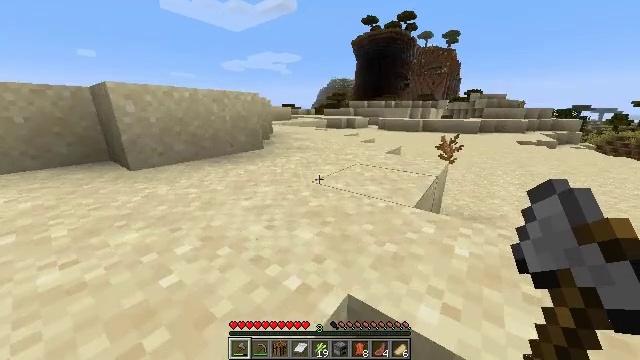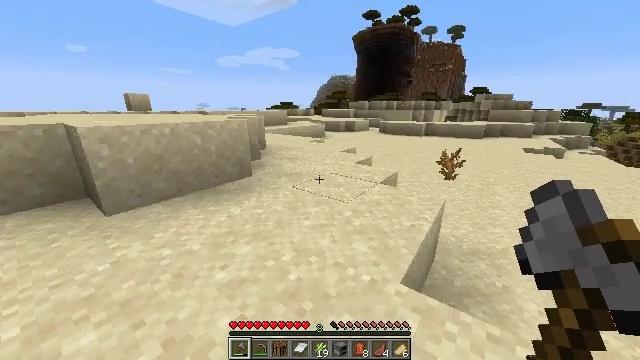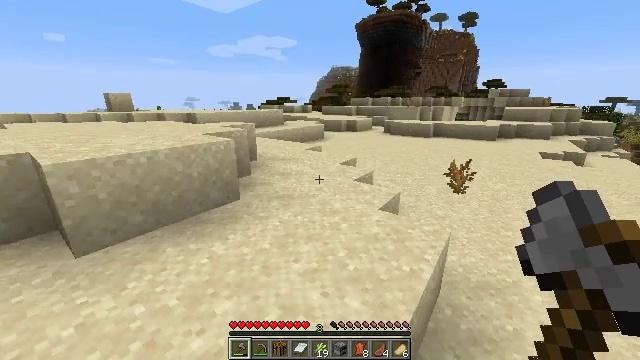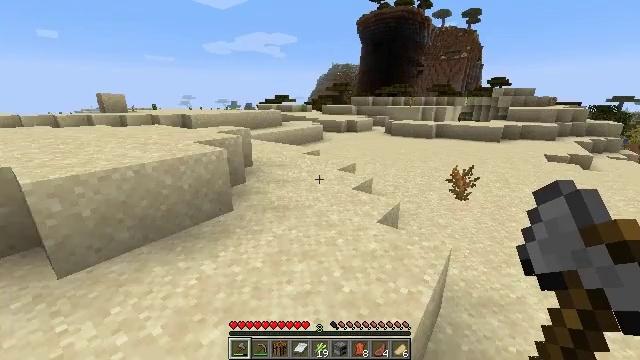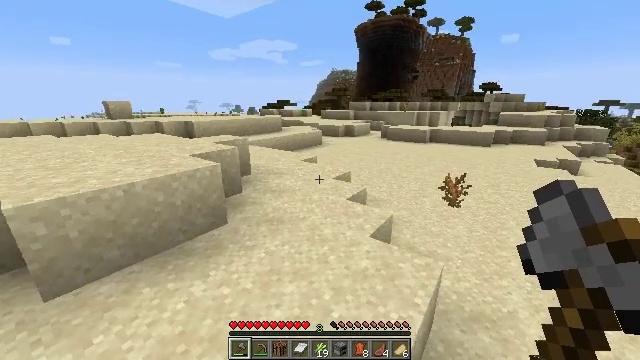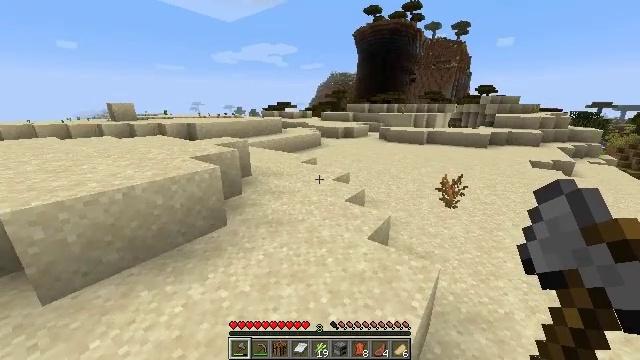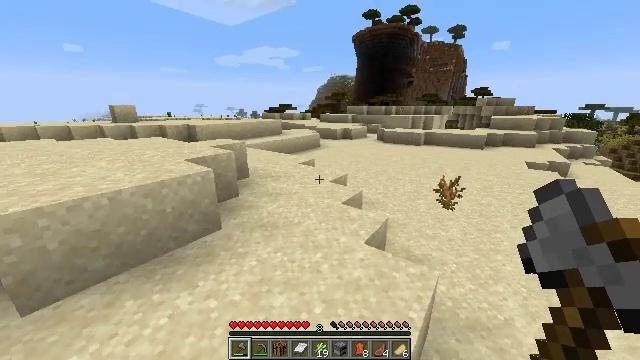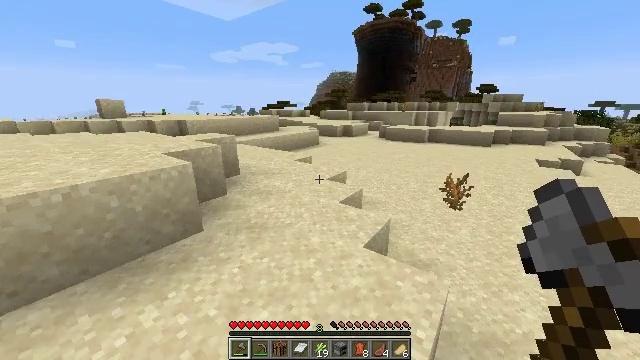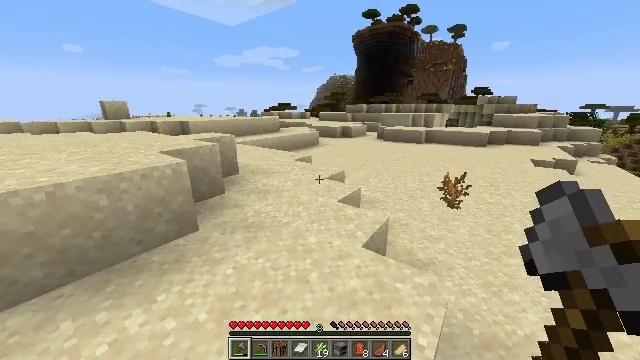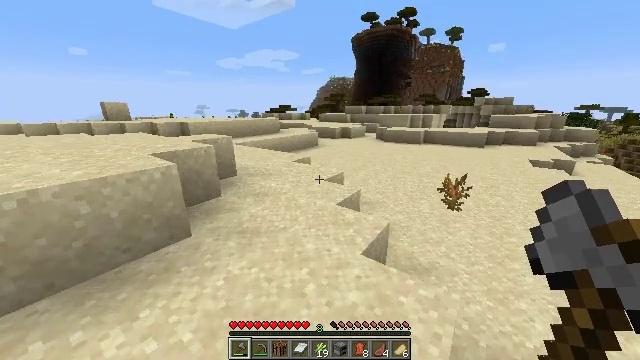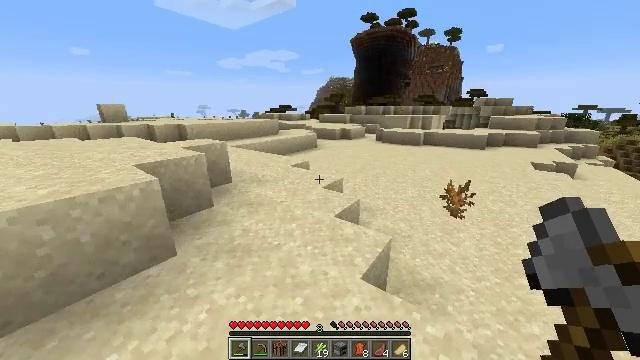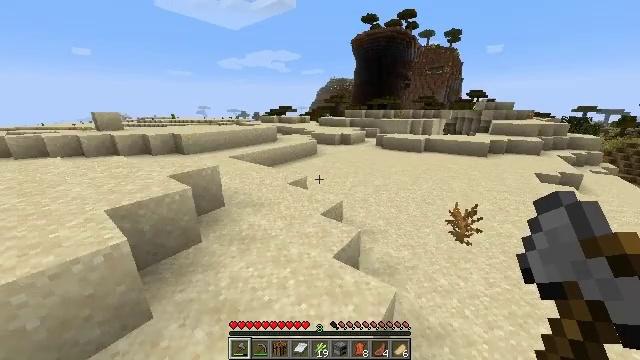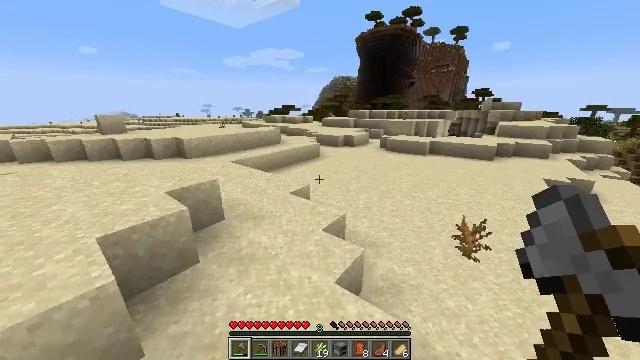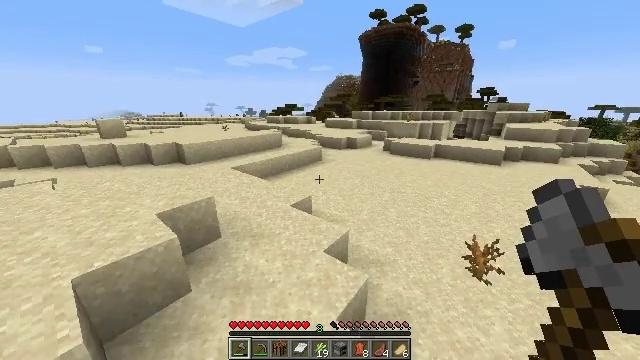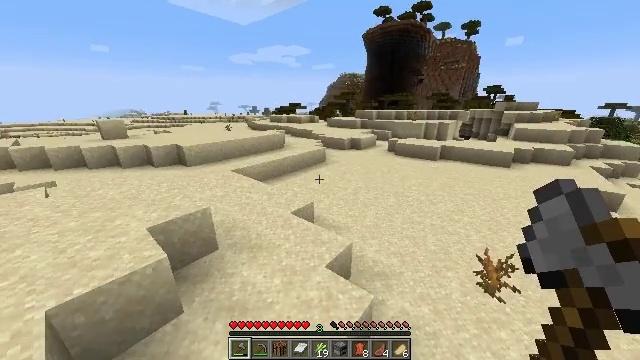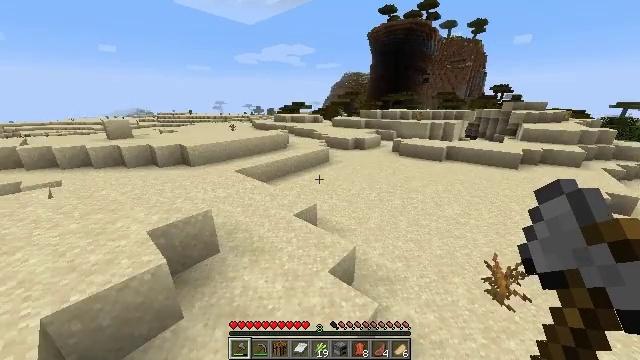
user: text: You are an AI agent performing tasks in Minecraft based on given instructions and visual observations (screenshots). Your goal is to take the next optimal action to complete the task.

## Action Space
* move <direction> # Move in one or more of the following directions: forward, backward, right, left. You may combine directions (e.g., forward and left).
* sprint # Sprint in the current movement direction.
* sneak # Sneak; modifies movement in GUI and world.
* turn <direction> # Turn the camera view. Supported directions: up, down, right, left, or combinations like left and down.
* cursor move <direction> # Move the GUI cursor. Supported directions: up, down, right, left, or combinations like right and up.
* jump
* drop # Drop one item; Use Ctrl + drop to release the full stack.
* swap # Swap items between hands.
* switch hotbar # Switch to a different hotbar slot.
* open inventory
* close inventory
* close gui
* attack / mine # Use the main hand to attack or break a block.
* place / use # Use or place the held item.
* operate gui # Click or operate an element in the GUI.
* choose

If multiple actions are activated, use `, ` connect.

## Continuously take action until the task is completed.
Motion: motion action
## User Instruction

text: Collect the dead bush from dry areas.
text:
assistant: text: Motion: move forward, sprint, jump
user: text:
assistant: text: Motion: move forward, sprint, jump
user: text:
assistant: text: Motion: move forward, sprint, jump
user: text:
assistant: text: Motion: move forward, sprint, jump
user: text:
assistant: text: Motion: move forward, sprint, jump
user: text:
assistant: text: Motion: move forward, sprint, jump
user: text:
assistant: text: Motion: move forward, sprint, jump
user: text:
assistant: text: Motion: move forward, sprint, jump
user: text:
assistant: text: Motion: move forward, sprint, jump
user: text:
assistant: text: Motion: move forward, sprint, jump
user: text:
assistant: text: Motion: move forward, sprint, jump
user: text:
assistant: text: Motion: move forward, sprint, jump
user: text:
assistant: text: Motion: move forward, sprint, jump
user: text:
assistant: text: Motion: move forward, sprint, jump
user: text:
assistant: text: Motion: move forward, sprint, turn left, jump
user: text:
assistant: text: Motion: move forward, sprint, jump
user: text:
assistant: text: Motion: move forward, sprint, turn left, jump
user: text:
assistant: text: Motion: move forward, sprint, turn left, jump
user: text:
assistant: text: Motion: move forward, sprint, turn left, jump
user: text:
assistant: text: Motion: move forward, sprint, turn left, jump
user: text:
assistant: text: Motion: move forward, sprint, turn left, jump
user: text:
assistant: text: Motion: move forward, sprint, jump
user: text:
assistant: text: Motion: move forward, sprint, jump
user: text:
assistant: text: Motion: move forward, sprint, jump
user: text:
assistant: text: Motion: move forward, sprint, jump
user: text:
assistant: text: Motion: move forward, sprint, jump
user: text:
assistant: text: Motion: move forward, sprint, jump
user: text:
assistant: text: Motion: move forward, sprint, jump
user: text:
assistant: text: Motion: move forward, sprint, jump
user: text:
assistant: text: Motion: move forward, sprint, jump